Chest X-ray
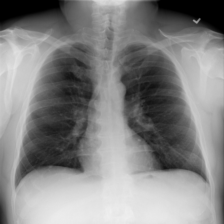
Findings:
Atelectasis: negative
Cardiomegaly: negative
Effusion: negative
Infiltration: negative
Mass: negative
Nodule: negative
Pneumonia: negative
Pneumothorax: negative
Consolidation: negative
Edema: negative
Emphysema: negative
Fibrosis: negative
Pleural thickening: negative
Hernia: negative